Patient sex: M
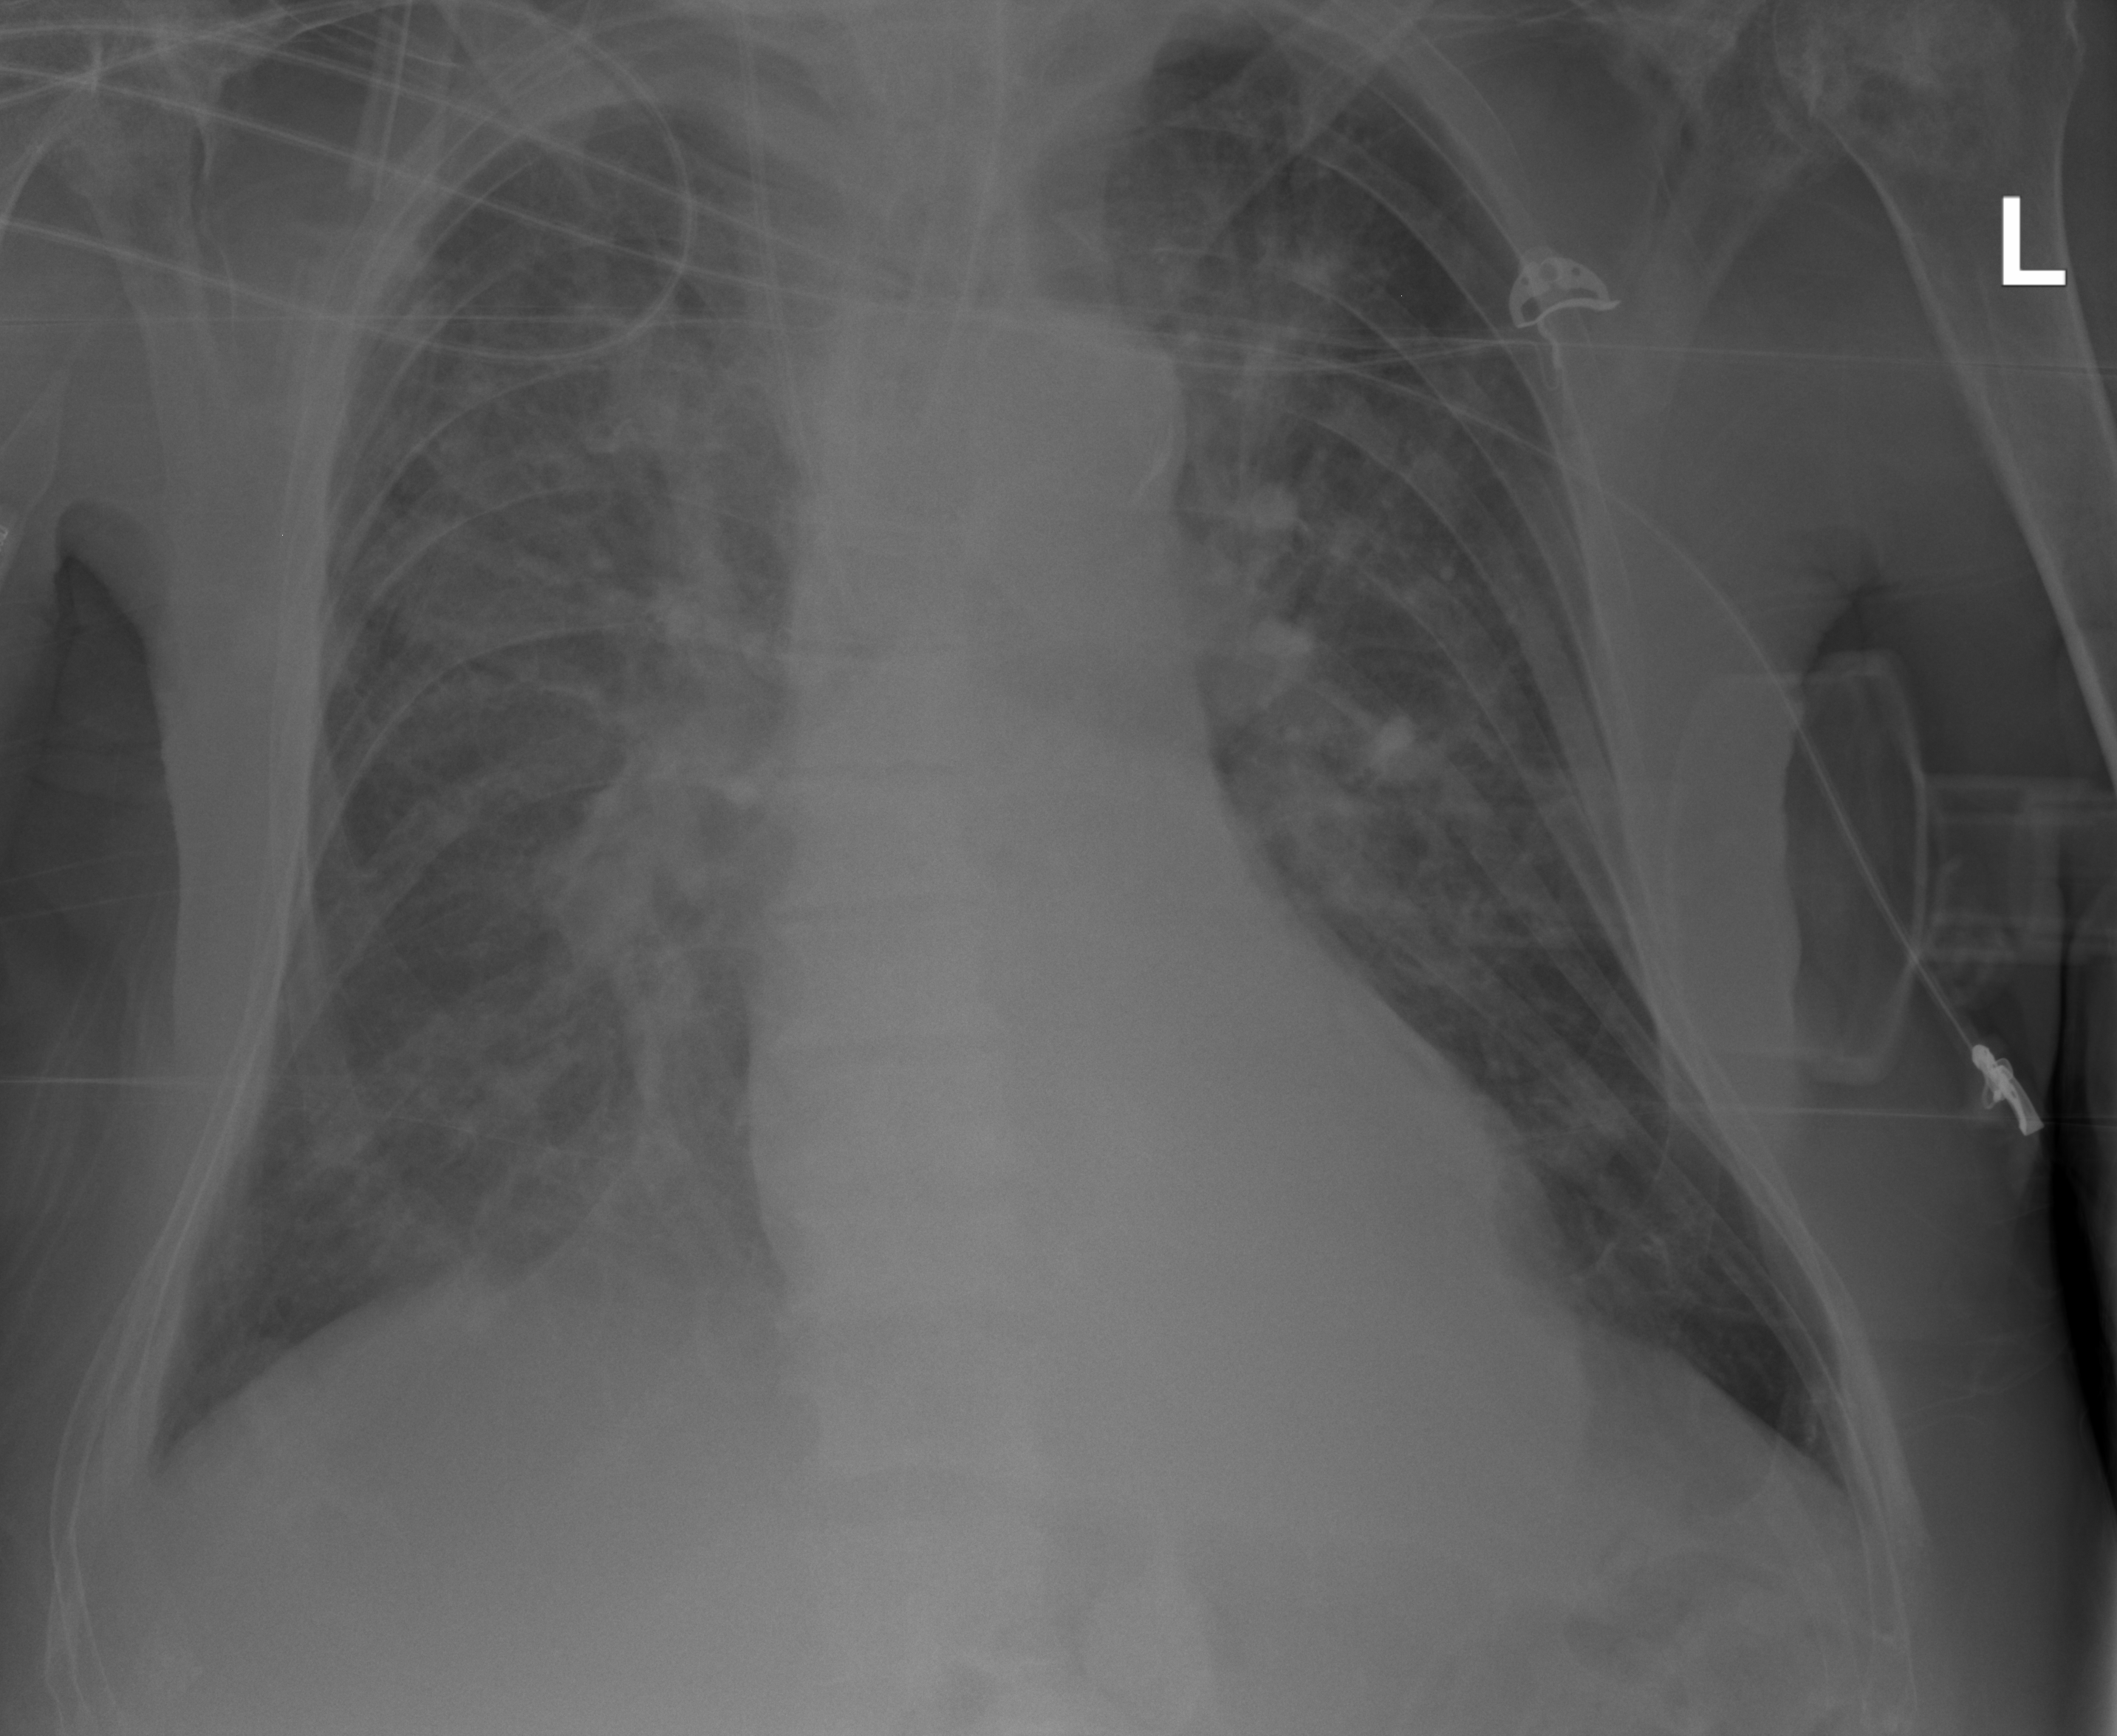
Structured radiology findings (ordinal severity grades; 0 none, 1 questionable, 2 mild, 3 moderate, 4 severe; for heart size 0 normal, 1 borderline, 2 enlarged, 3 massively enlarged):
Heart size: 0
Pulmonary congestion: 3
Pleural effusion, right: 0
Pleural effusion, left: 0
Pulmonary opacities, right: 2
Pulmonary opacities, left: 2
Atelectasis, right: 2
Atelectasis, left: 2